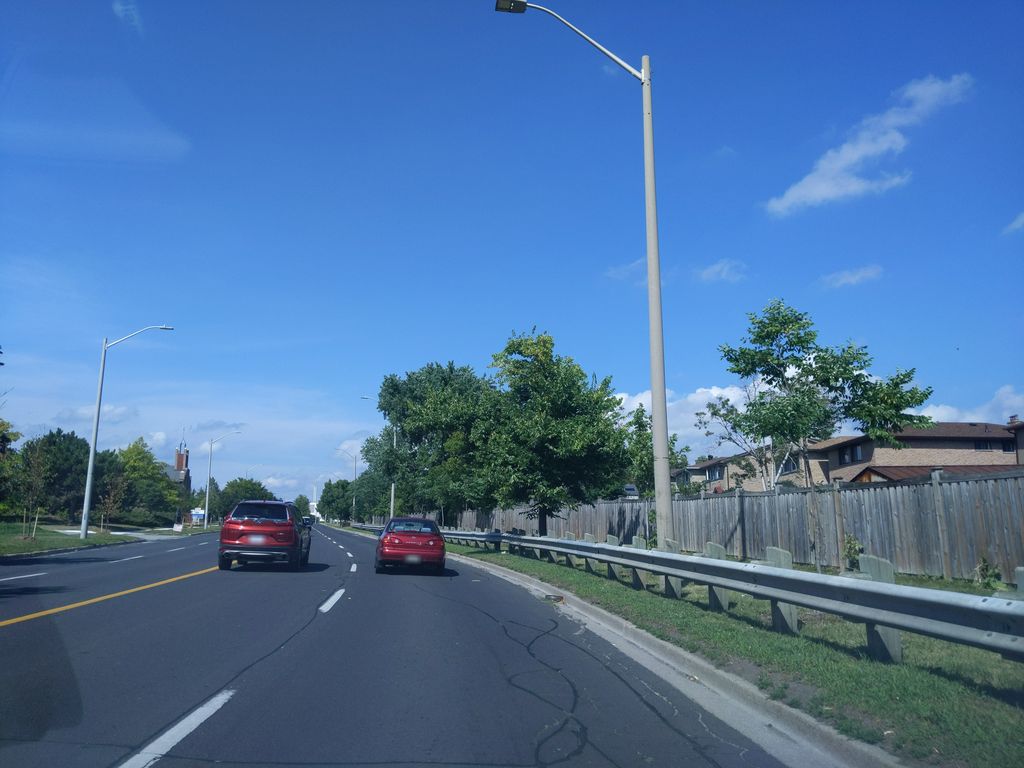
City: toronto